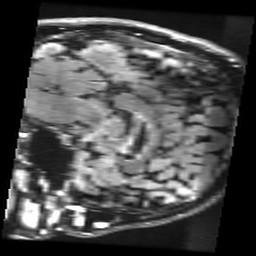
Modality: FLAIR
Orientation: sagittal
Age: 34
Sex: male
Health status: healthy
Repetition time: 12 s
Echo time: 0.09782 s